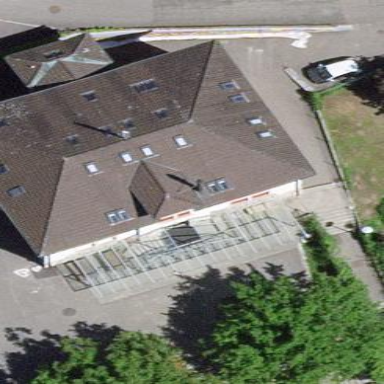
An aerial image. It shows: School building.